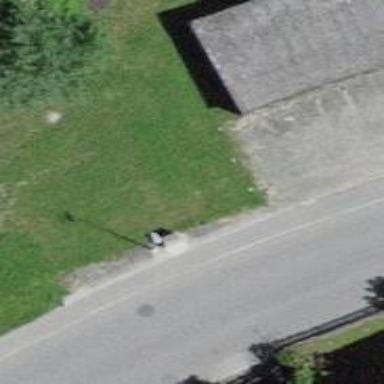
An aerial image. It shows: Power street cabinet.